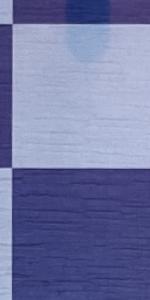
Label: Empty